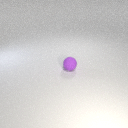
small purple rubber sphere